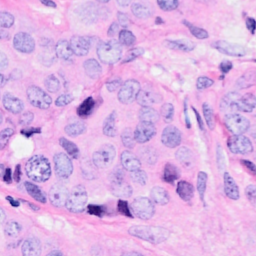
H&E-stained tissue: Breast